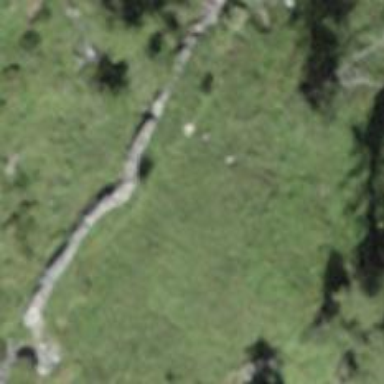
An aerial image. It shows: Wall made of dry stone.